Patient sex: F
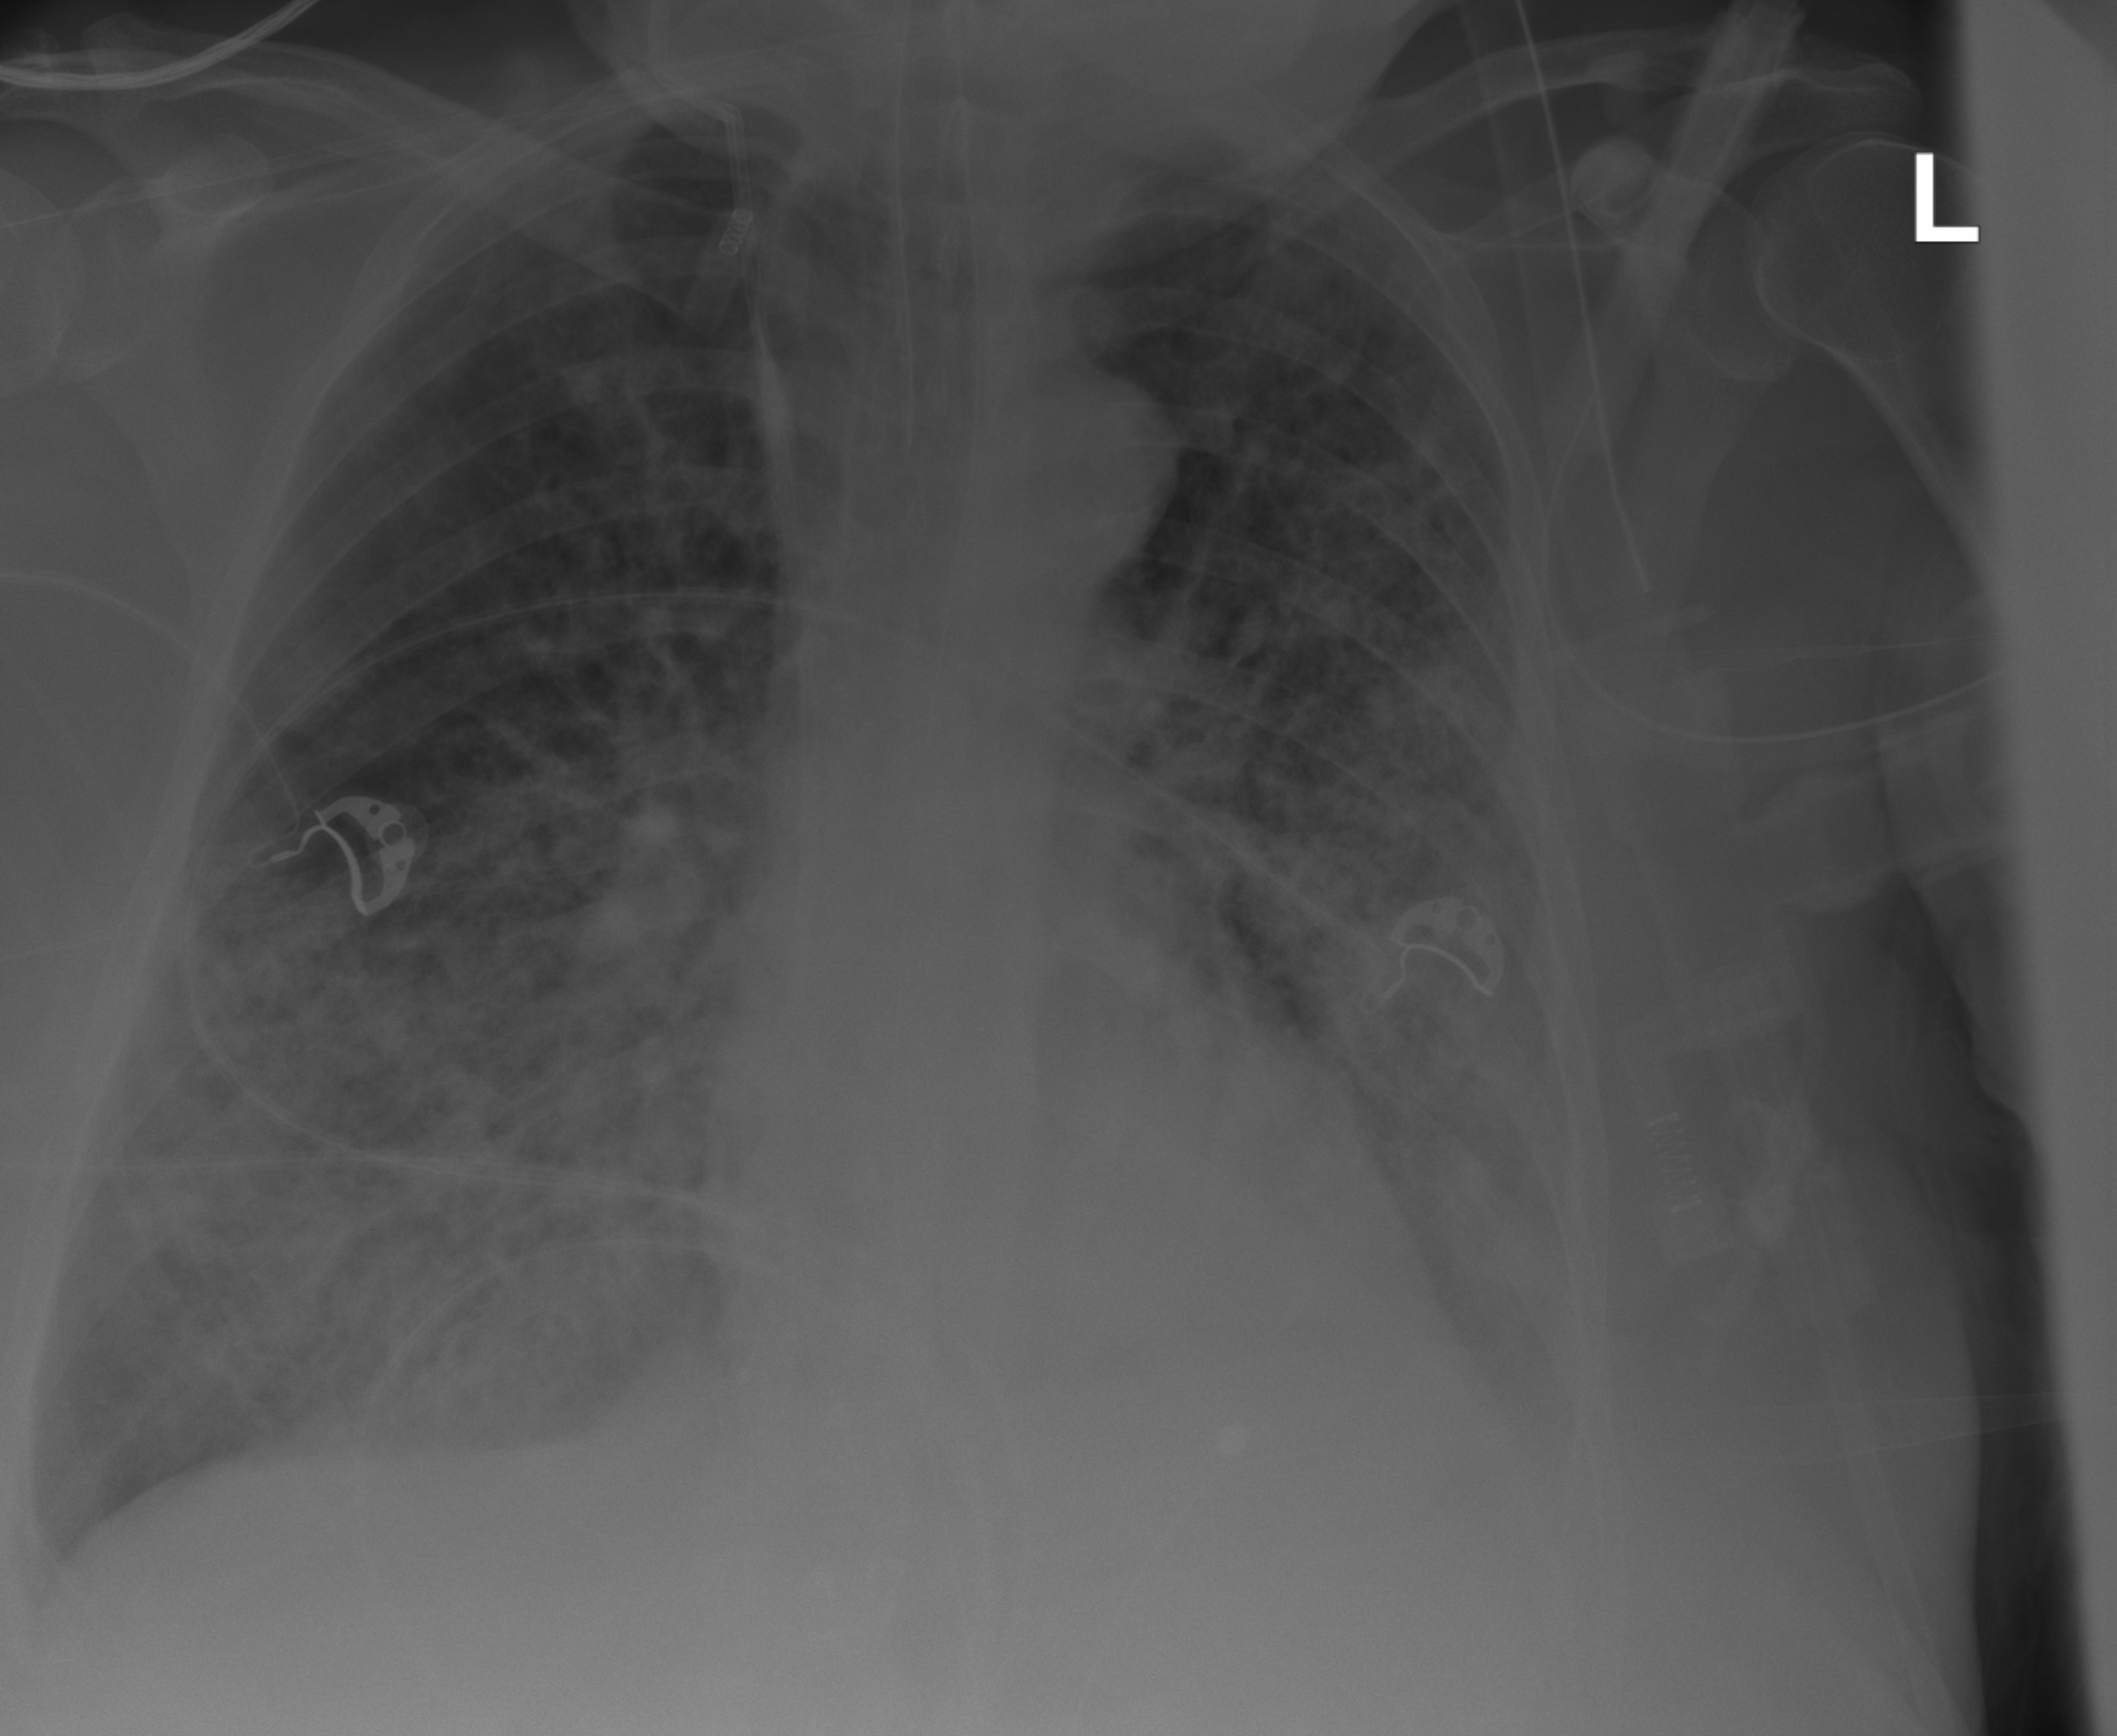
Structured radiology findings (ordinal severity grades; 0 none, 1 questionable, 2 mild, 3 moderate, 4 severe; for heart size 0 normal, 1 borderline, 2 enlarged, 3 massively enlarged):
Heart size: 0
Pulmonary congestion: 0
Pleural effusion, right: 1
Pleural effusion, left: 2
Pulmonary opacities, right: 3
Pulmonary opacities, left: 4
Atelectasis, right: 3
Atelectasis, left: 3